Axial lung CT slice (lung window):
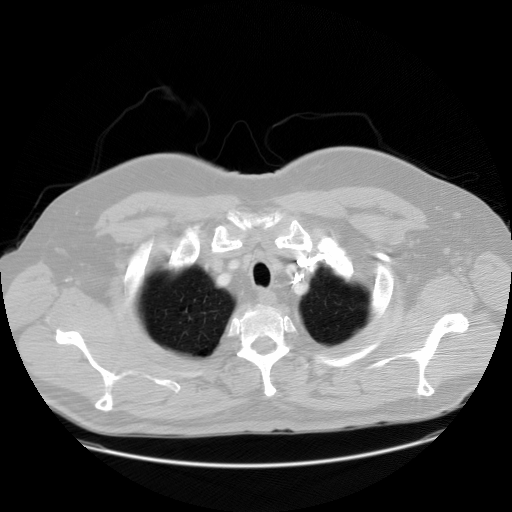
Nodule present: no